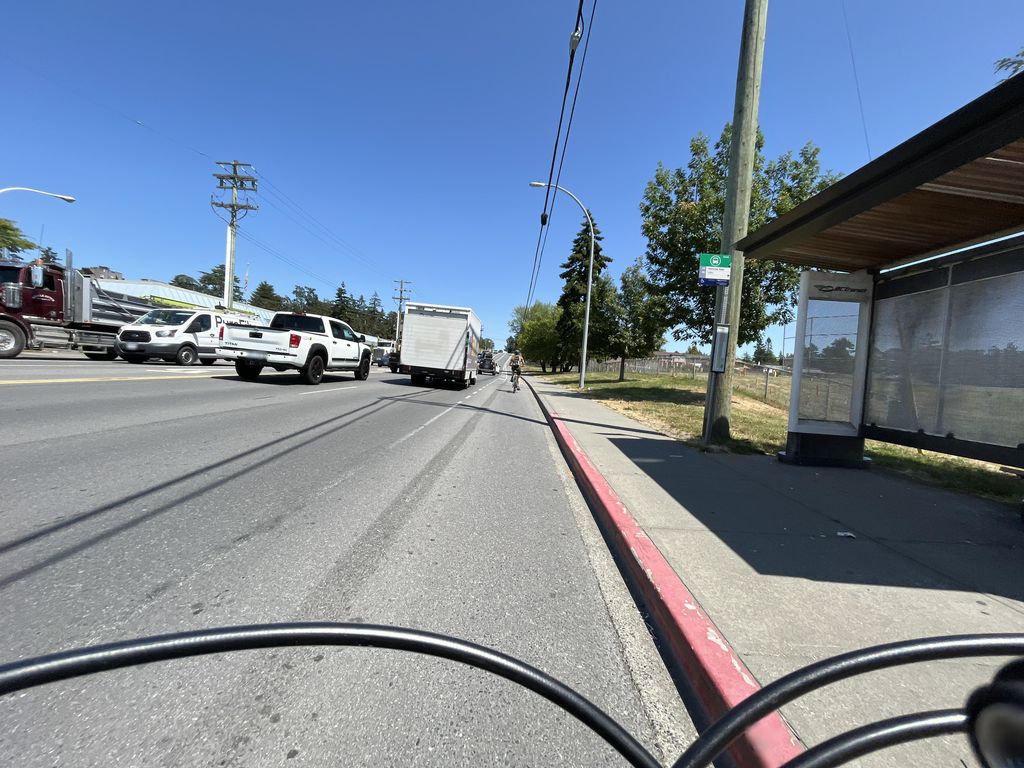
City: victoria